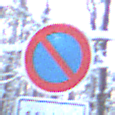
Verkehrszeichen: EingeschraenktesHalteverbot
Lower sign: ZeitangabenOhneBeschraenkungAufWochentage1
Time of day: MorningAfternoon
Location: Outdoor (Nature)
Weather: Clear
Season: Winter
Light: Natural